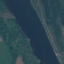
Land use / land cover class: River